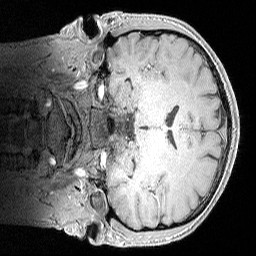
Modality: MP2RAGE
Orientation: coronal
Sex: male
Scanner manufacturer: siemens
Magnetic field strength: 3 T
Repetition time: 5 s
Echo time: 0.00292 s